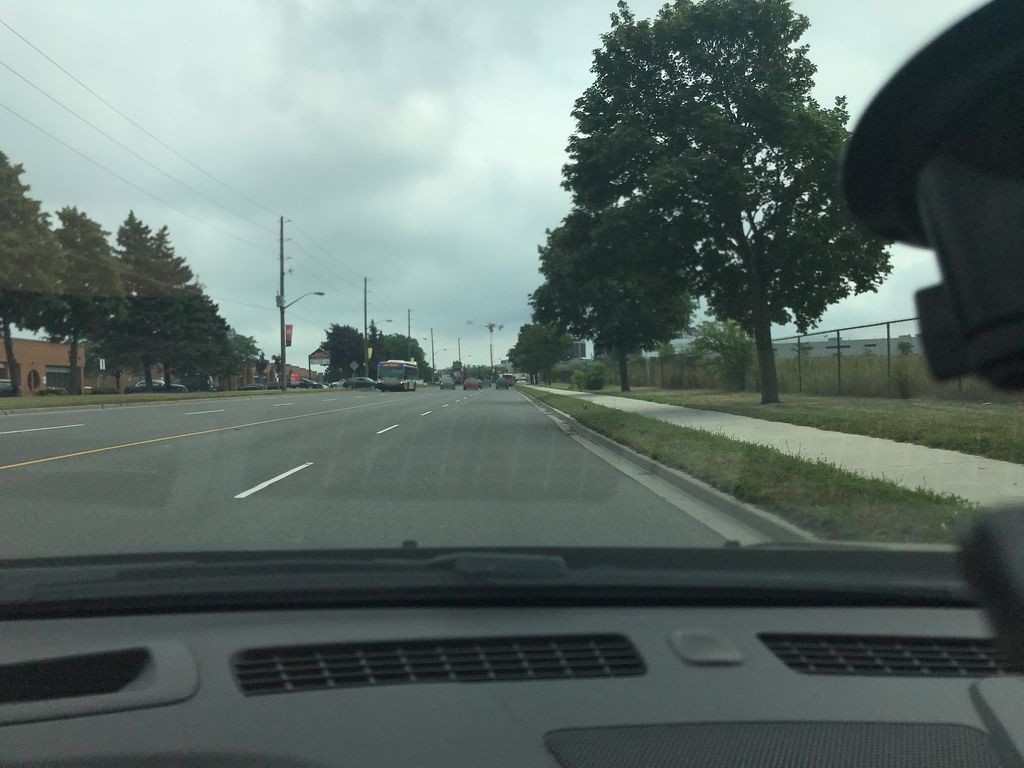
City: toronto